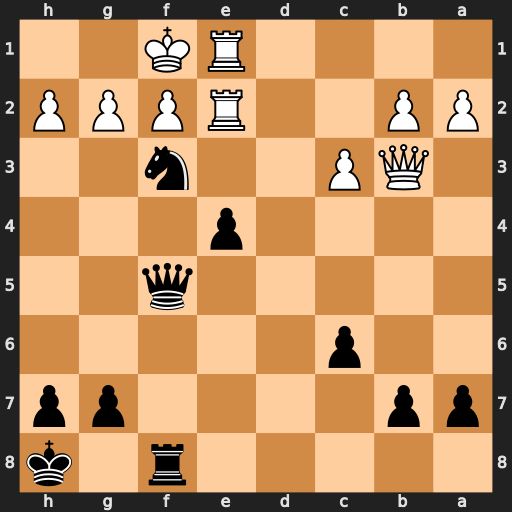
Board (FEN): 5r1k/pp4pp/2p5/5q2/4p3/1QP2n2/PP2RPPP/4RK2
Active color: b
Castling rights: -
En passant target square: -
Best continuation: Nxh2+ Kg1 Nf3+